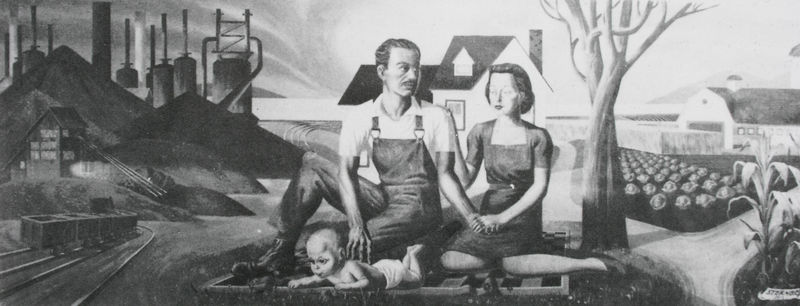
Titel: The Family - Industry and Agriculture
Künstler: Harry Sternberg
Standort: Ambler (Pennsylvania)
Institution: Post Office
Schlagwörter: baum, himmel, mann, weiß, wolken, baumstämme, bäume, landschaft, ausschnitt, frau, grau, schwarz, skizze, dach, gebäude, gras, haus, rasen, wiese, wolke, baumstamm, feld, felder, weide, realismus, decke, eltern, familie, kind, mutter, vater, bauern, schornstein, garten, kohl, mais, sommer, studie, acker, ernte, schornsteine, baby, idylle, amerika, fabrik, arbeiter, grube, industrie, wagen, detail, bauer, kohle, idyll, druck, kritik, entwurf, kopie, salat, bahn, lok, lokomotive, beet, ertrag, schiene, schienen, latzhose, leitungen, früher, sitte, waggons, mama, heute, amerikanisch, papa, belehrend, damals, anpflanzen, kohlköpfe